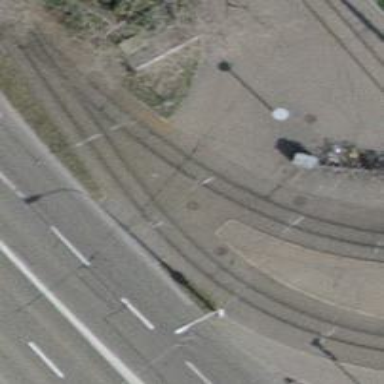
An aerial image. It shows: Asphalt service road.